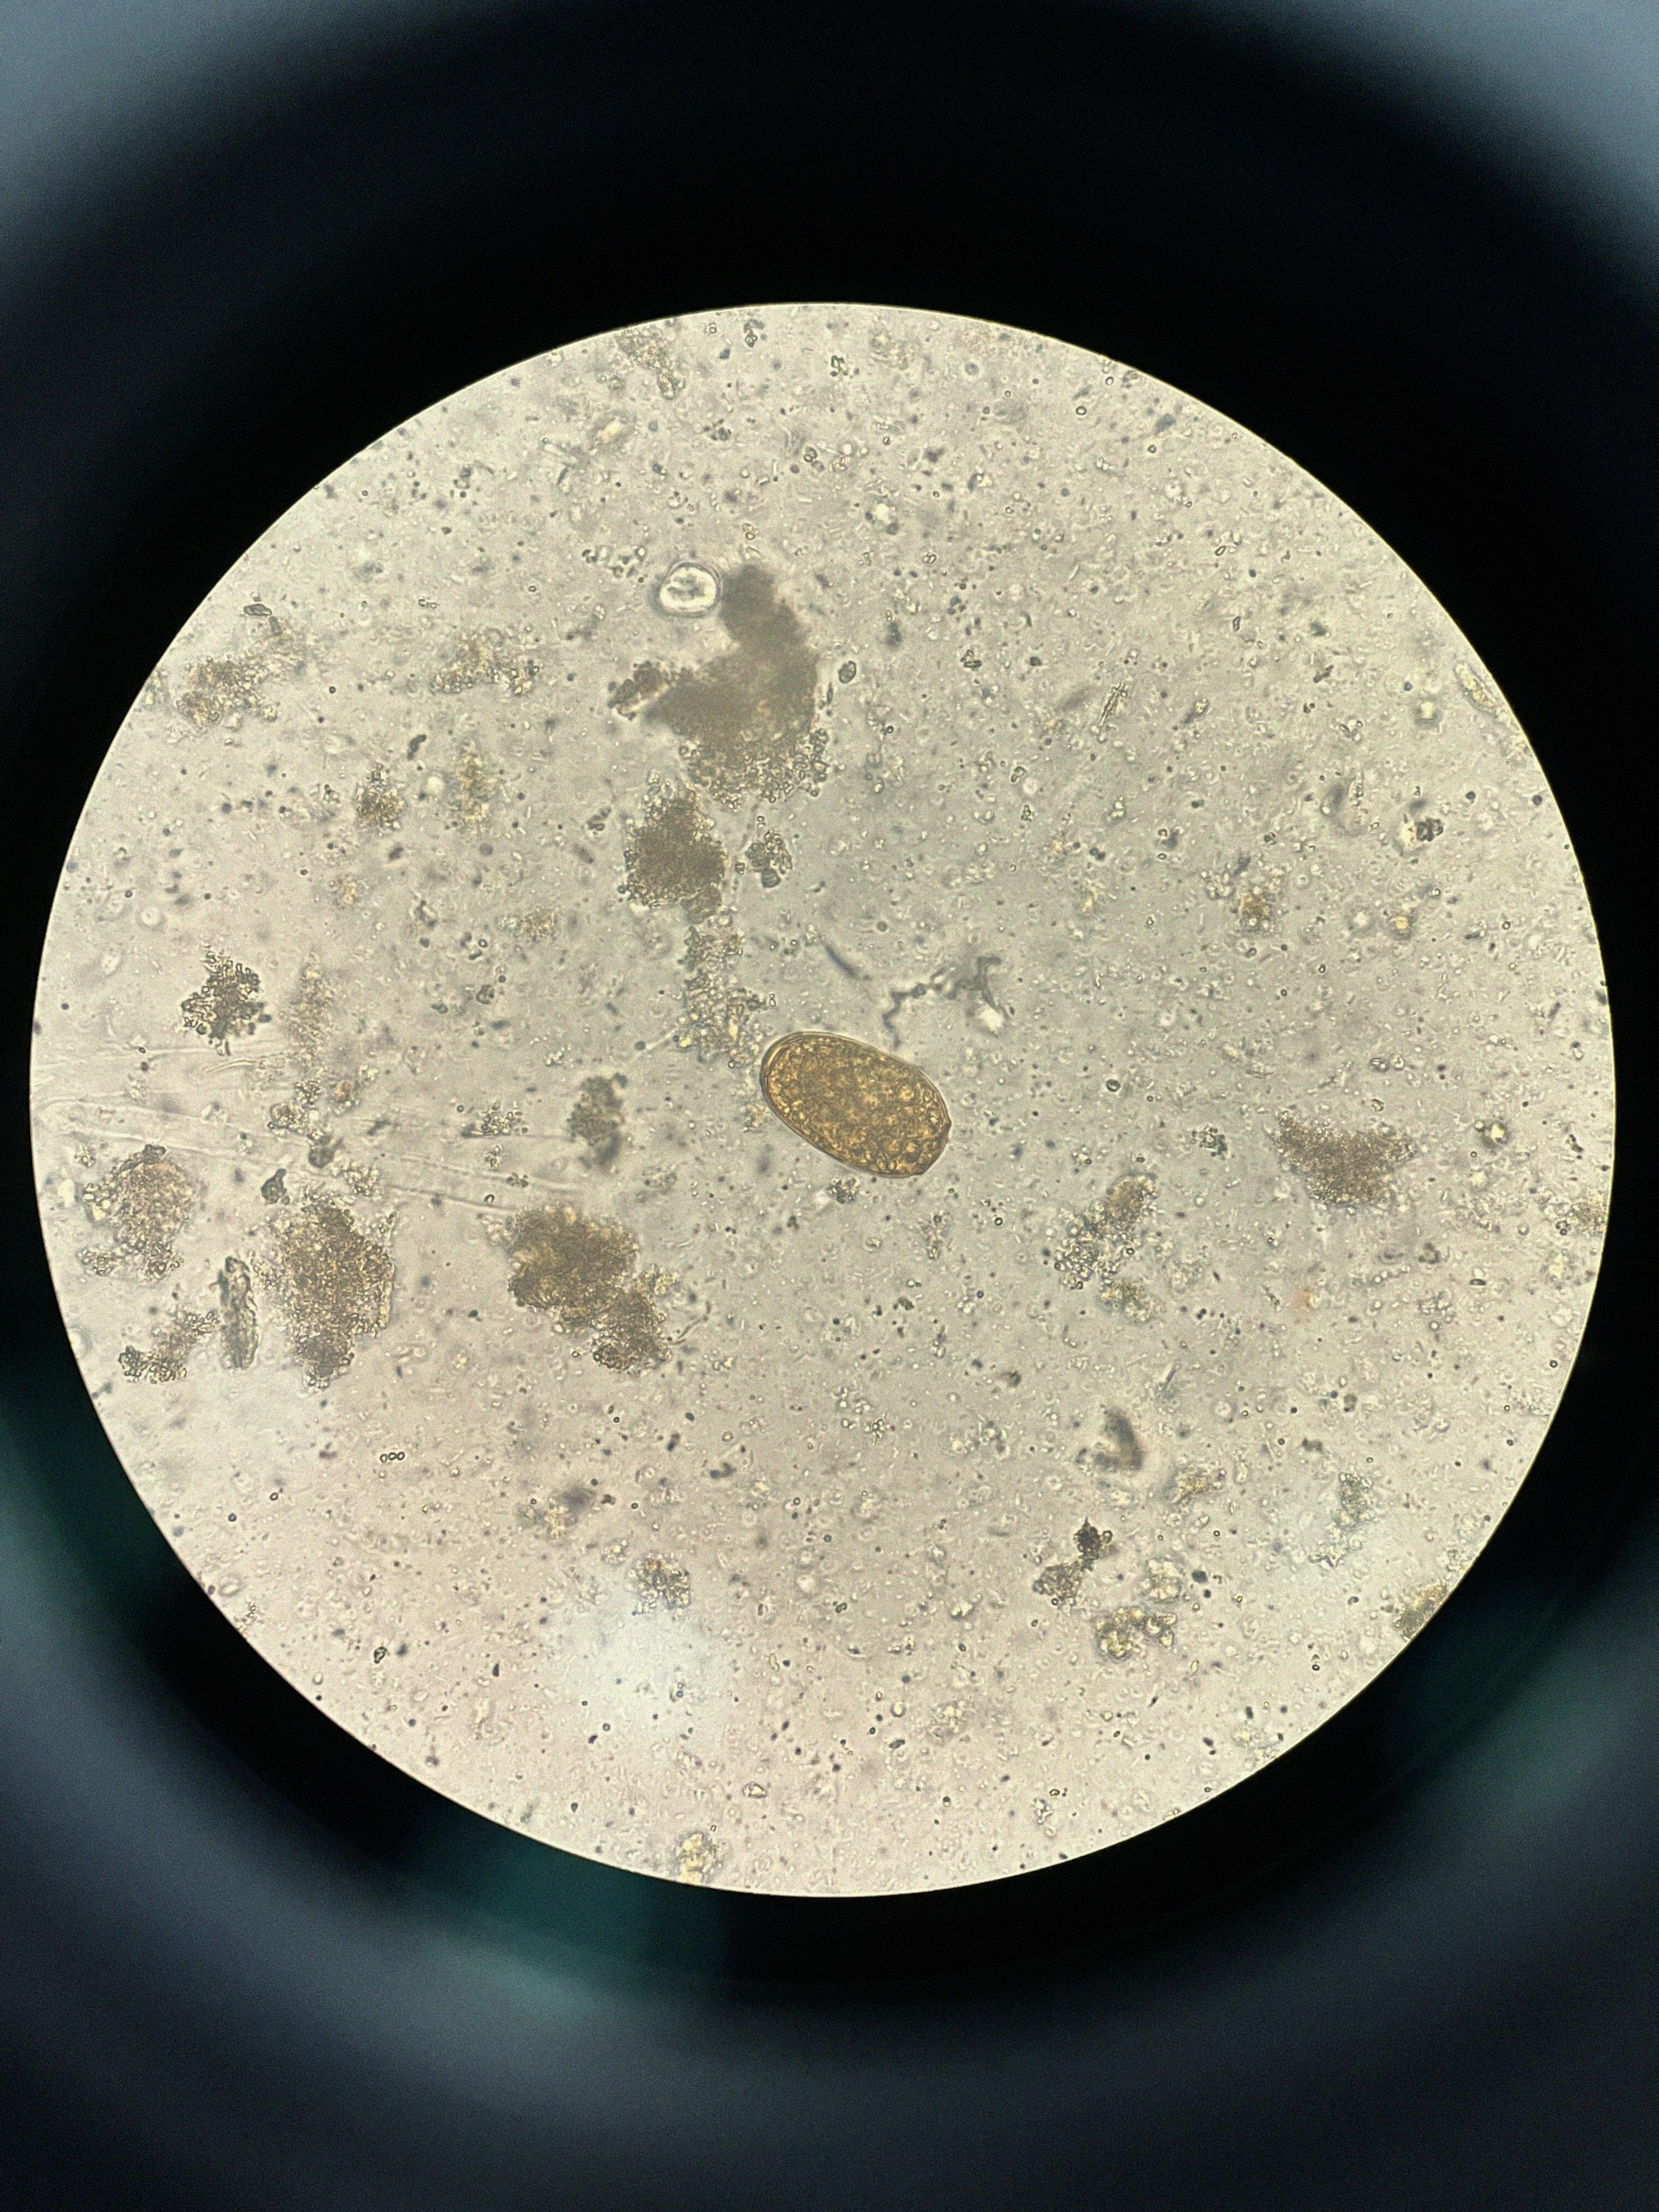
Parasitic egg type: Paragonimus spp